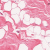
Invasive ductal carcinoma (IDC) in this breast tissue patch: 0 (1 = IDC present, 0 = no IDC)